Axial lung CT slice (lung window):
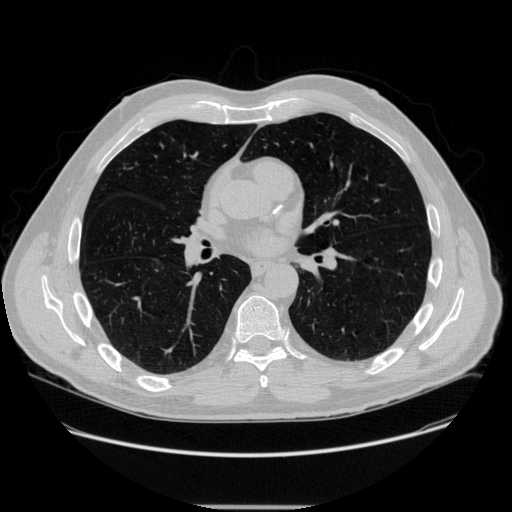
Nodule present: no